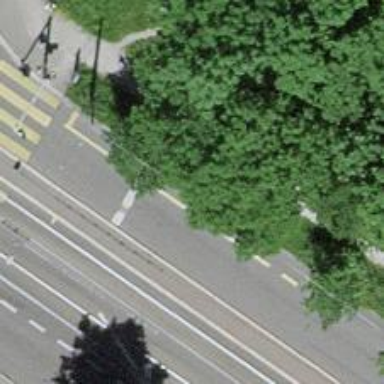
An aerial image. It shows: Road with traffic signals.